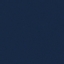
Label: SeaLake